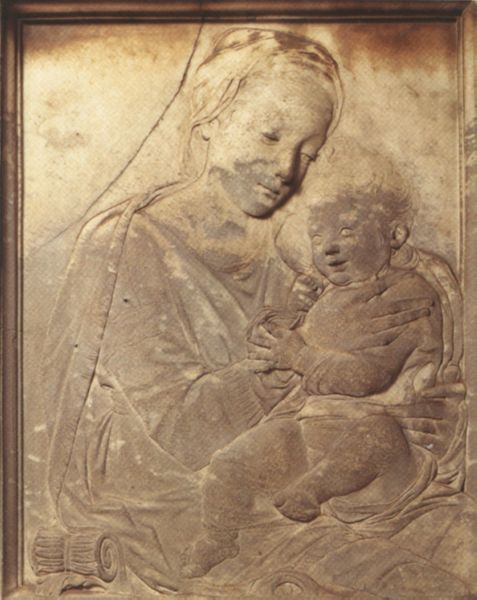
Titel: Madonna Panciatchi
Künstler: Desiderio da Settignano
Institution: Florenz, Bargello
Schlagwörter: hand, nackt, braun, finger, frau, grau, schleier, arme, falten, rahmen, stein, flach, kind, mutter, relief, umarmung, baby, glanz, festhalten, metall, platte, rolle, christus, jesus, maria, madonna, spirale, säugling, lieblich, steinplatte, windel